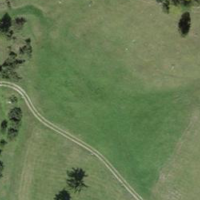
EUNIS habitat code: 26
Species observed at this site:
Chamaenerion angustifolium